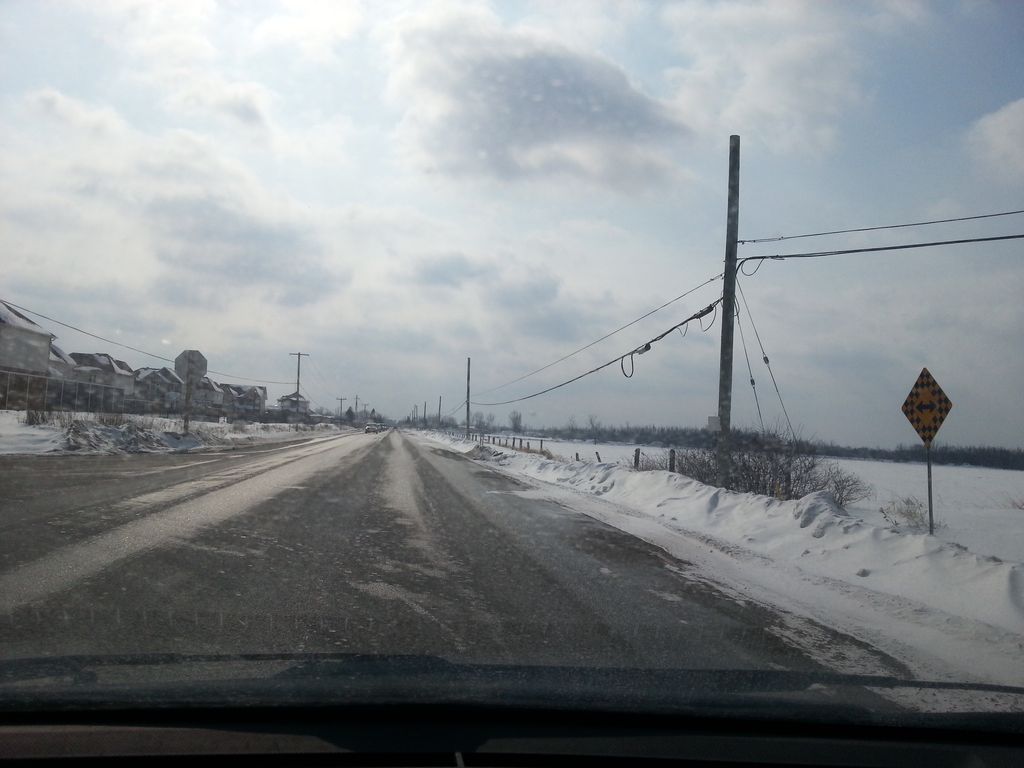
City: ottawa-gatineau